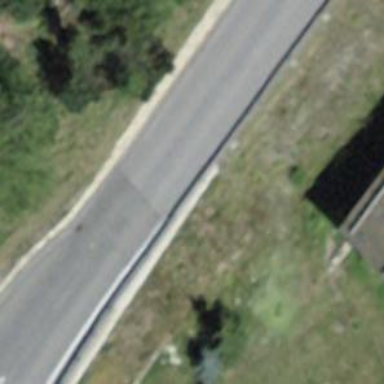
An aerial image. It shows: Tertiary road with asphalt surface.